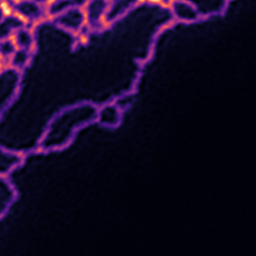
Label: Super-resolution ER image